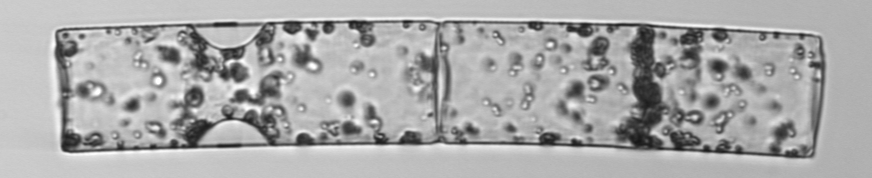
Label: Guinardia_flaccida